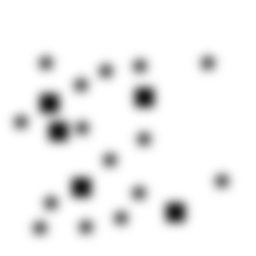
Squares: 5
Triangles: 0
Stars: 15
Total shapes: 20